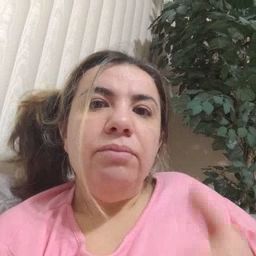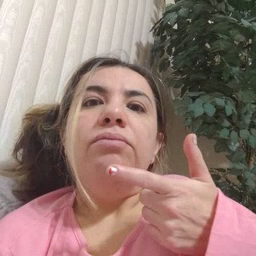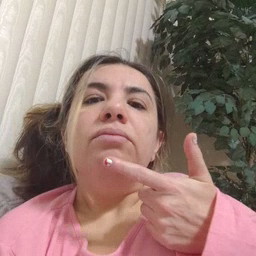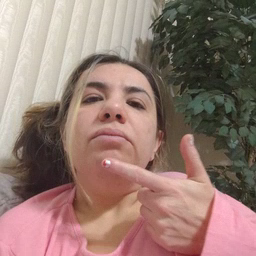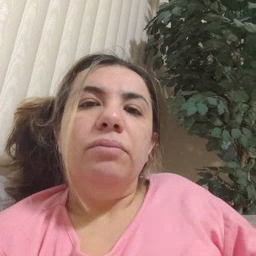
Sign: cheek